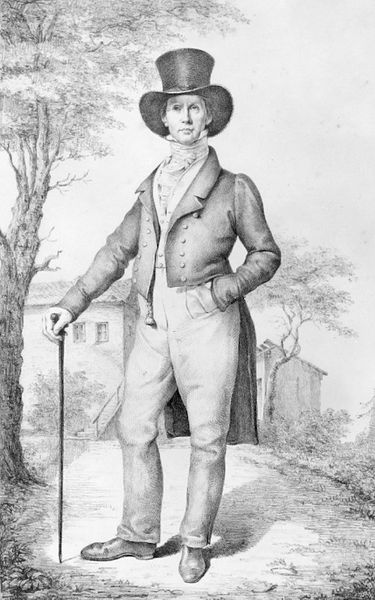
Titel: Rudolf Schadow in ganzer Figur, Bruder Gottfr. Schadows, Rechnungsrat
Künstler: Gottfried Schadow
Standort: Karlsruhe
Institution: Staatliche Kunsthalle Karlsruhe
Schlagwörter: baum, blätter, dunkel, hand, himmel, kopf, laub, mann, schatten, weiß, bäume, landschaft, stadt, äste, blume, elegant, fenster, frau, grau, hell, hintergrund, hut, hüte, licht, schwarz, skizze, straße, vordergrund, zeichnung, blick, dach, gebäude, haus, schal, tuch, weg, hochformat, rock, schleife, zylinder, anzug, hemd, hose, jacke, jung, arm, augen, falten, gesicht, kleidung, kragen, mensch, stehen, steine, bildnis, herr, portrait, porträt, baumstamm, erde, feld, häuser, hügel, natur, stamm, busch, büsche, hütte, pfad, boden, mantel, pose, reich, stehend, adel, zilinder, england, knopf, potrait, schulter, vornehm, wald, schuppen, stock, beine, papier, gasse, gehstock, schuhe, stab, dorf, grafik, graphik, schattierung, hof, erhaben, treppe, frack, krawatte, ernst, streng, halstuch, aufrecht, maler, mimik, kontrapost, warten, knie, knöpfe, gehrock, revers, schick, weste, krempe, lachen, stolz, maske, gentleman, wandern, draußen, druck, druckgraphik, schwarzweiss, radierung, stich, bürger, spazierstock, stand, bleistift, posieren, stehkragen, stiefel, tasche, ganzfigur, biedermeier, arrogant, wohlhabend, lässig, lanschaft, geäst, wanderer, dandy, wrack, cut, hosentasche, stall, halsbinde, adelig, wei?, schaten, taschenuhr, wanderstock, empire, standbein, kupferstich, bauten, landsitz, besitz, standbild, jabot, zylinderhut, tache, zecihnung, umschläge, rockschoß, zweireiher, frak, kragne, schwwarz, vrack, bäume haus, holse, 19. jahrhundert, 1900, 1800, stilvoll, hnad, 1830, anorack, svhuhe, hosentashe, spaziergng